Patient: sex F, age 62
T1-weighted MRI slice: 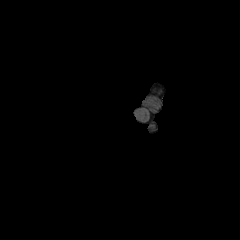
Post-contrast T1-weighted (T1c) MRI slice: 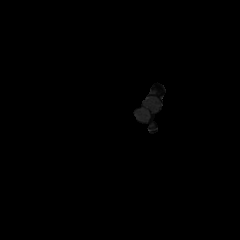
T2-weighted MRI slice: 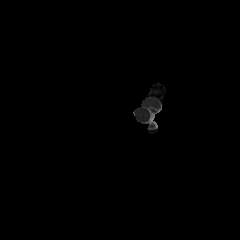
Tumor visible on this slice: no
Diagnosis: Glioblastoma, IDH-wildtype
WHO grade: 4